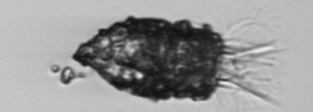
Label: Tintinnopsis